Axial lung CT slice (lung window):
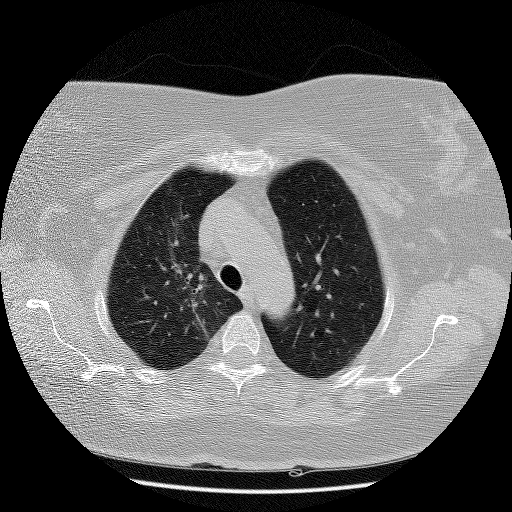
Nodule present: no